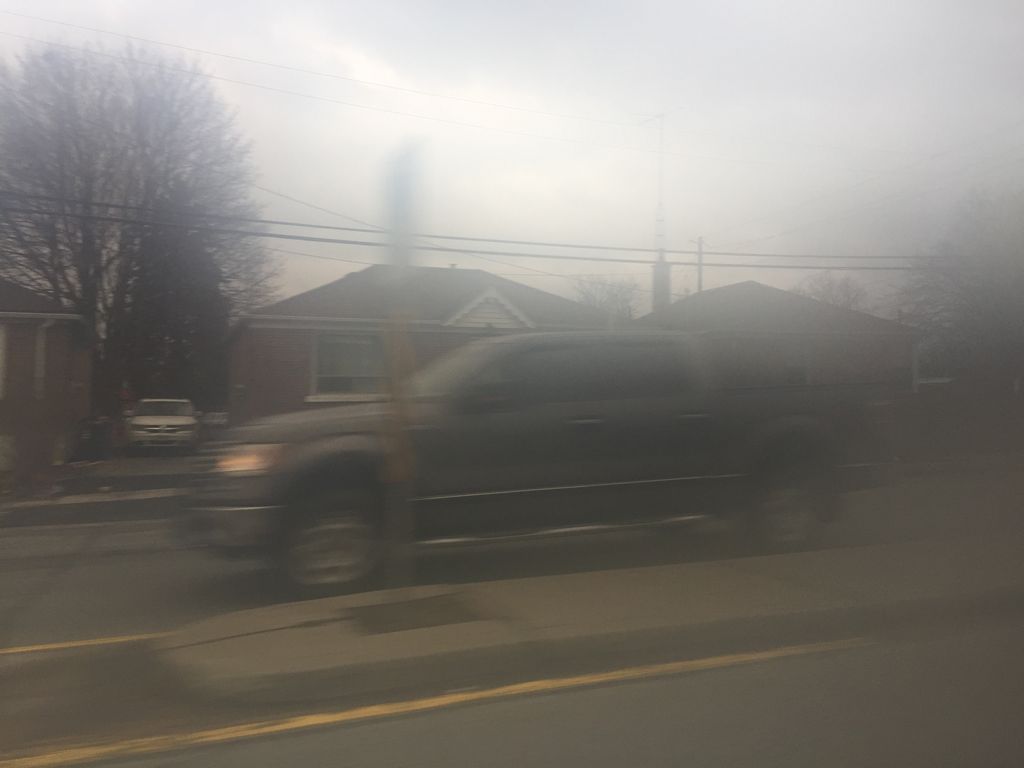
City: toronto